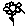
Label: flower